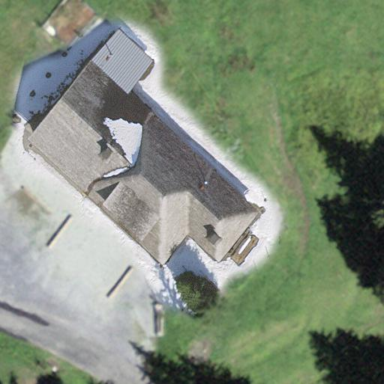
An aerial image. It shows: Restaurant building.